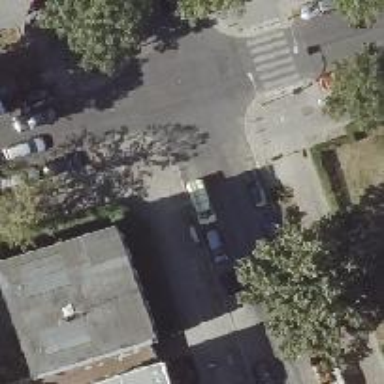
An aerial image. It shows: Residential road with sidewalks on both sides. There is parallel on-street parking available on both sides of the road.